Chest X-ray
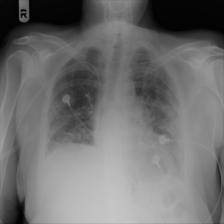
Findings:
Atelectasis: negative
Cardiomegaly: negative
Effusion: negative
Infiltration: positive
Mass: negative
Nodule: negative
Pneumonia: negative
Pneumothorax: negative
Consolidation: negative
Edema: negative
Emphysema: negative
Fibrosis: negative
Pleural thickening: negative
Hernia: negative